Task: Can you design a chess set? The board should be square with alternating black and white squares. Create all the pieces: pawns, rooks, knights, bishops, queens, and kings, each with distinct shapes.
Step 3610:
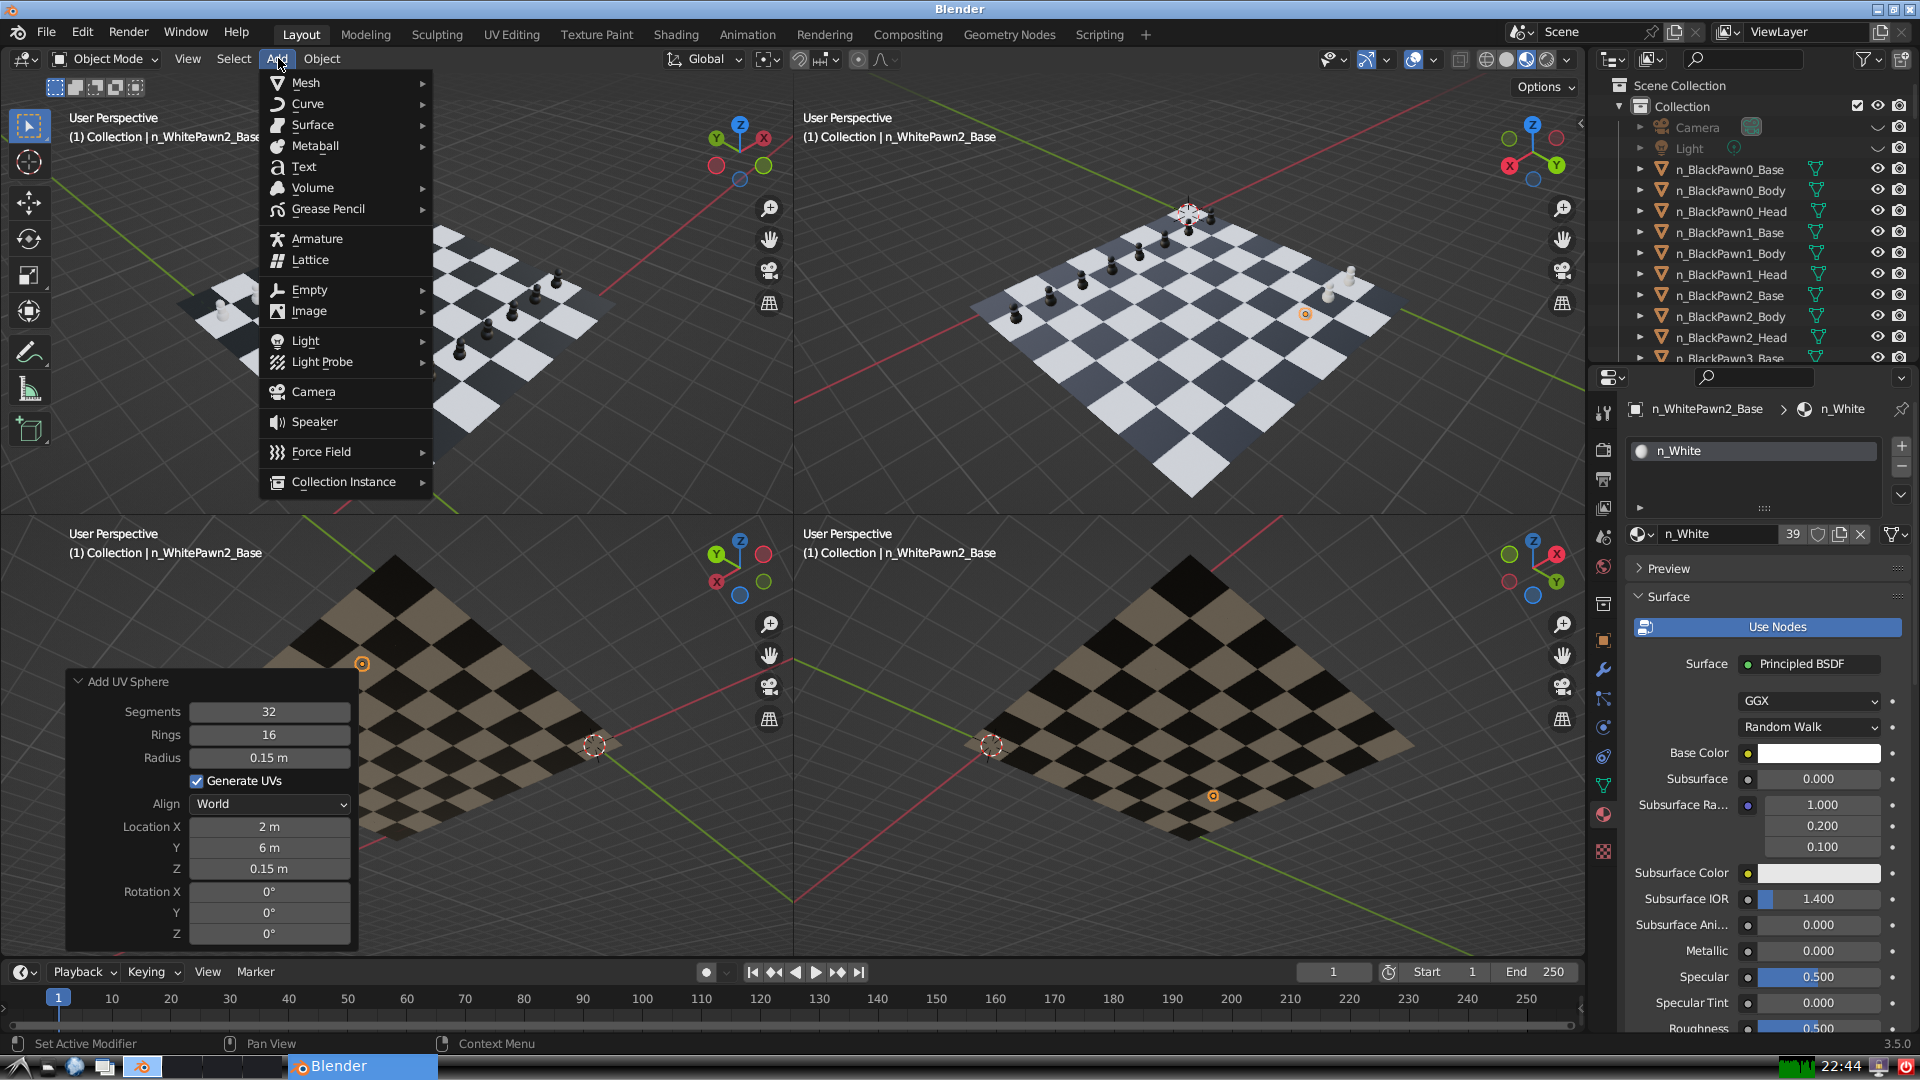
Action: {"mouse_move": [304, 84]}